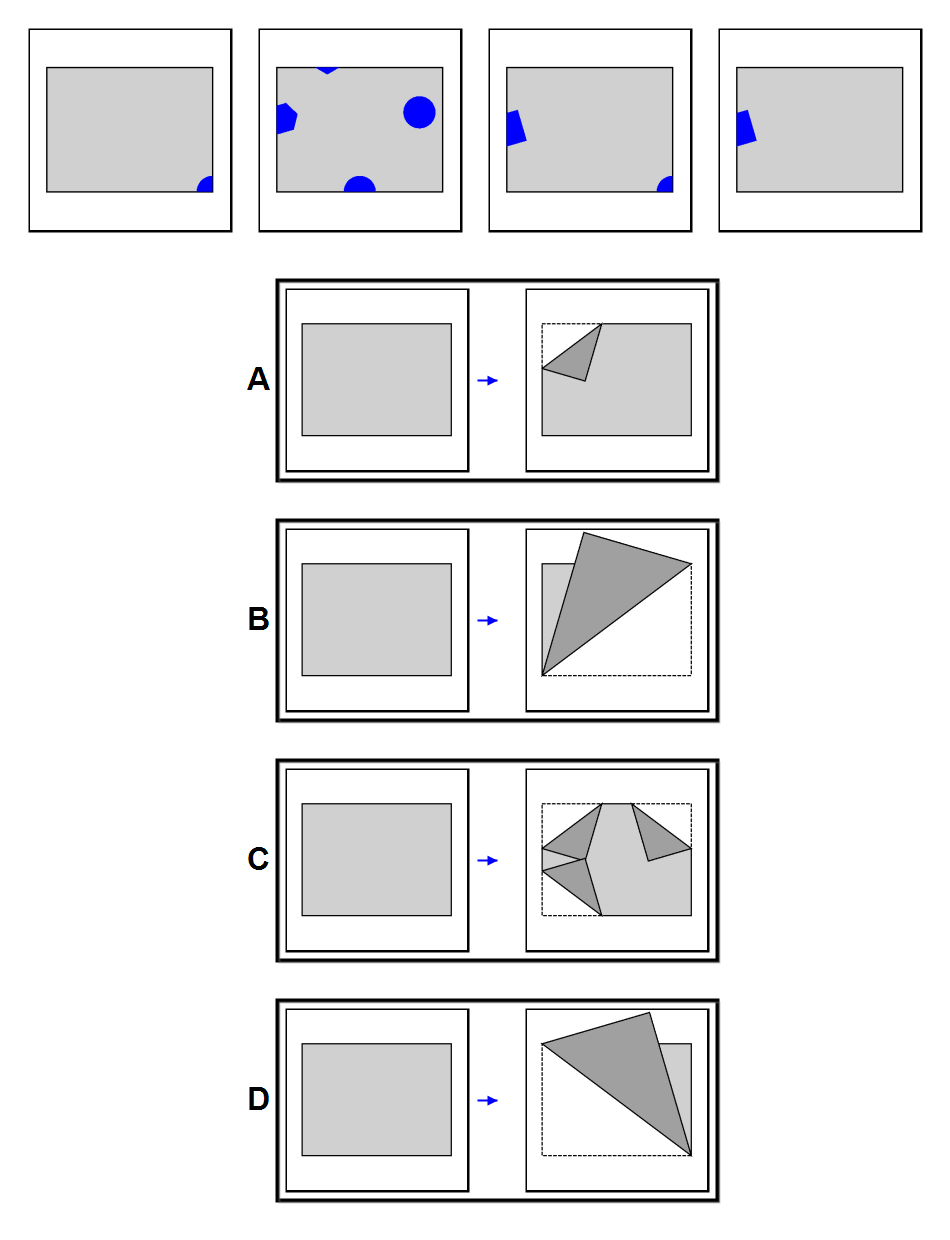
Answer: D